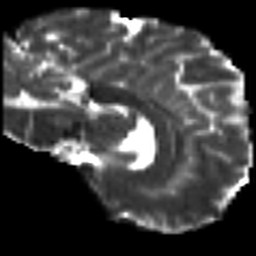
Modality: T2w
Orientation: sagittal
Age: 37
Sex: female
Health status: ill
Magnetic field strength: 3 T
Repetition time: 9 s
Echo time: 0.093 s